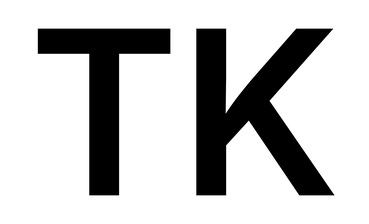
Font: Inter_SemiBold